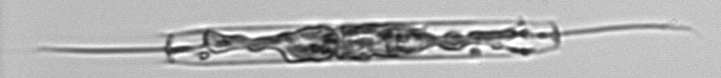
Label: Ditylum_brightwellii